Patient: sex M, age 64
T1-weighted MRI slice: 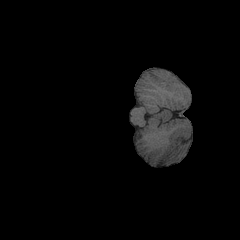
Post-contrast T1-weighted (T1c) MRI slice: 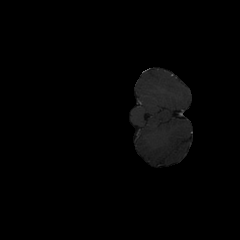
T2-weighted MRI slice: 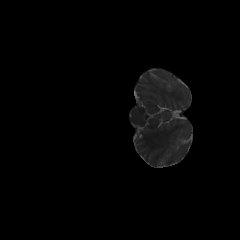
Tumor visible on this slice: no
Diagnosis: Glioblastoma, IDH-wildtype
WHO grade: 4